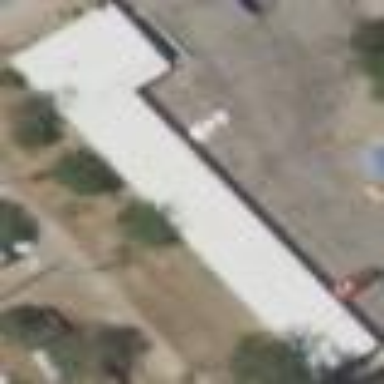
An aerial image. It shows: Motel building.